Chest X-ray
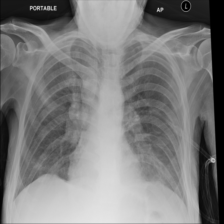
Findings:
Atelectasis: negative
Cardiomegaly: negative
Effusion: negative
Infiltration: positive
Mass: negative
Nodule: negative
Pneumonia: negative
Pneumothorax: negative
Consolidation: negative
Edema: negative
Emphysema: negative
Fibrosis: negative
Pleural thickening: negative
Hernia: negative